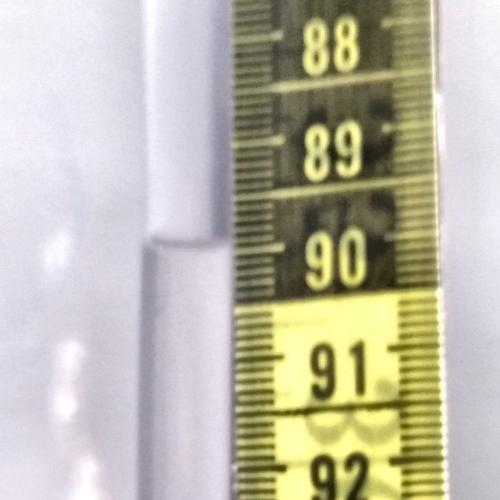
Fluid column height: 90.0 cm